Question: Getting some weird behavior on a dropdownlistfor() but it's using a list so perhaps i got something wrong
the code is simple enough
'''
@for (int i = 0; i < Model.Phones.Count; i++ )
{
<tr>
<td>@Html.TextBoxFor(m => m.Phones[i].Num)</td>
<td>@Html.DropDownListFor(m => m.Phones[i].Typ, list1 )</td>
</tr>
}
'''
where list1 is defined in the .cshtml itself as
'''
string[] types = new string[] { "Office", "Mobile", "Home" };
List<SelectListItem> list1 = new List<SelectListItem>();
foreach(var t in types){
list1.Add(new SelectListItem{Text = t, Value = t });
'''
the problem is the correct values are not being selected in the dropdown

whereas the dropdowns should be Mobile, Office, Home
The code is pretty vanilla, it's the standard html.DropdownListFor() helper so looks like it's not generating the correct selected attribute on the tag !!
what gives ?
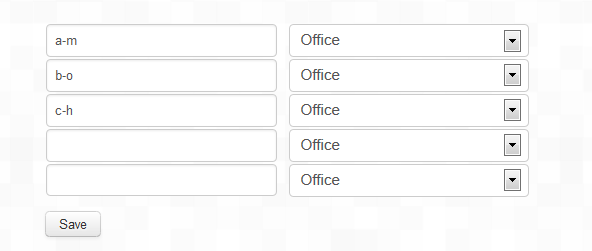
Answer: The problem is that all your 'DropDownListFor' end up using the same list of options. And the list of options itself contains the selected option. So when the list is updated with the selected option for one list, all the previous ones are updated too.
Use something like this instead:
'''
@Html.DropDownListFor(m => m.Phones[i].Typ,
new SelectList(list1, "DataValueFieldName", "TextValueFieldName",
m => m.Phones[i].Typ)
'''
This will generate a new unique list for each drop down list. Replace "DataValueFieldName" and "TextValueFieldName" with the names of the properties of the objects in 'list1' containing the value and text to display respectfully. If 'list1' is 'IEnumerable<SelectListItem>', then you can use "Value" and "Text".